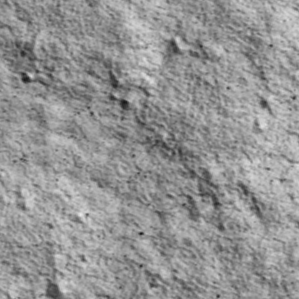
Label: non_frost